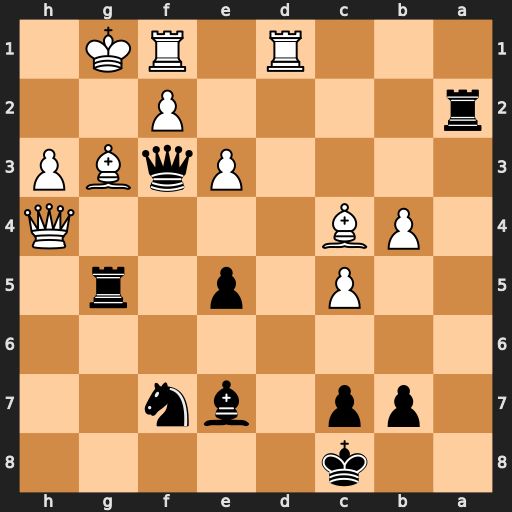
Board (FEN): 2k5/1pp1bn2/8/2P1p1r1/1PB4Q/4PqBP/r4P2/3R1RK1
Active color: b
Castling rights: -
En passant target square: -
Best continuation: Rxf2 Be6+ Kb8 Rxf2 Rxg3+ Qxg3 Qxg3+